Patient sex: M
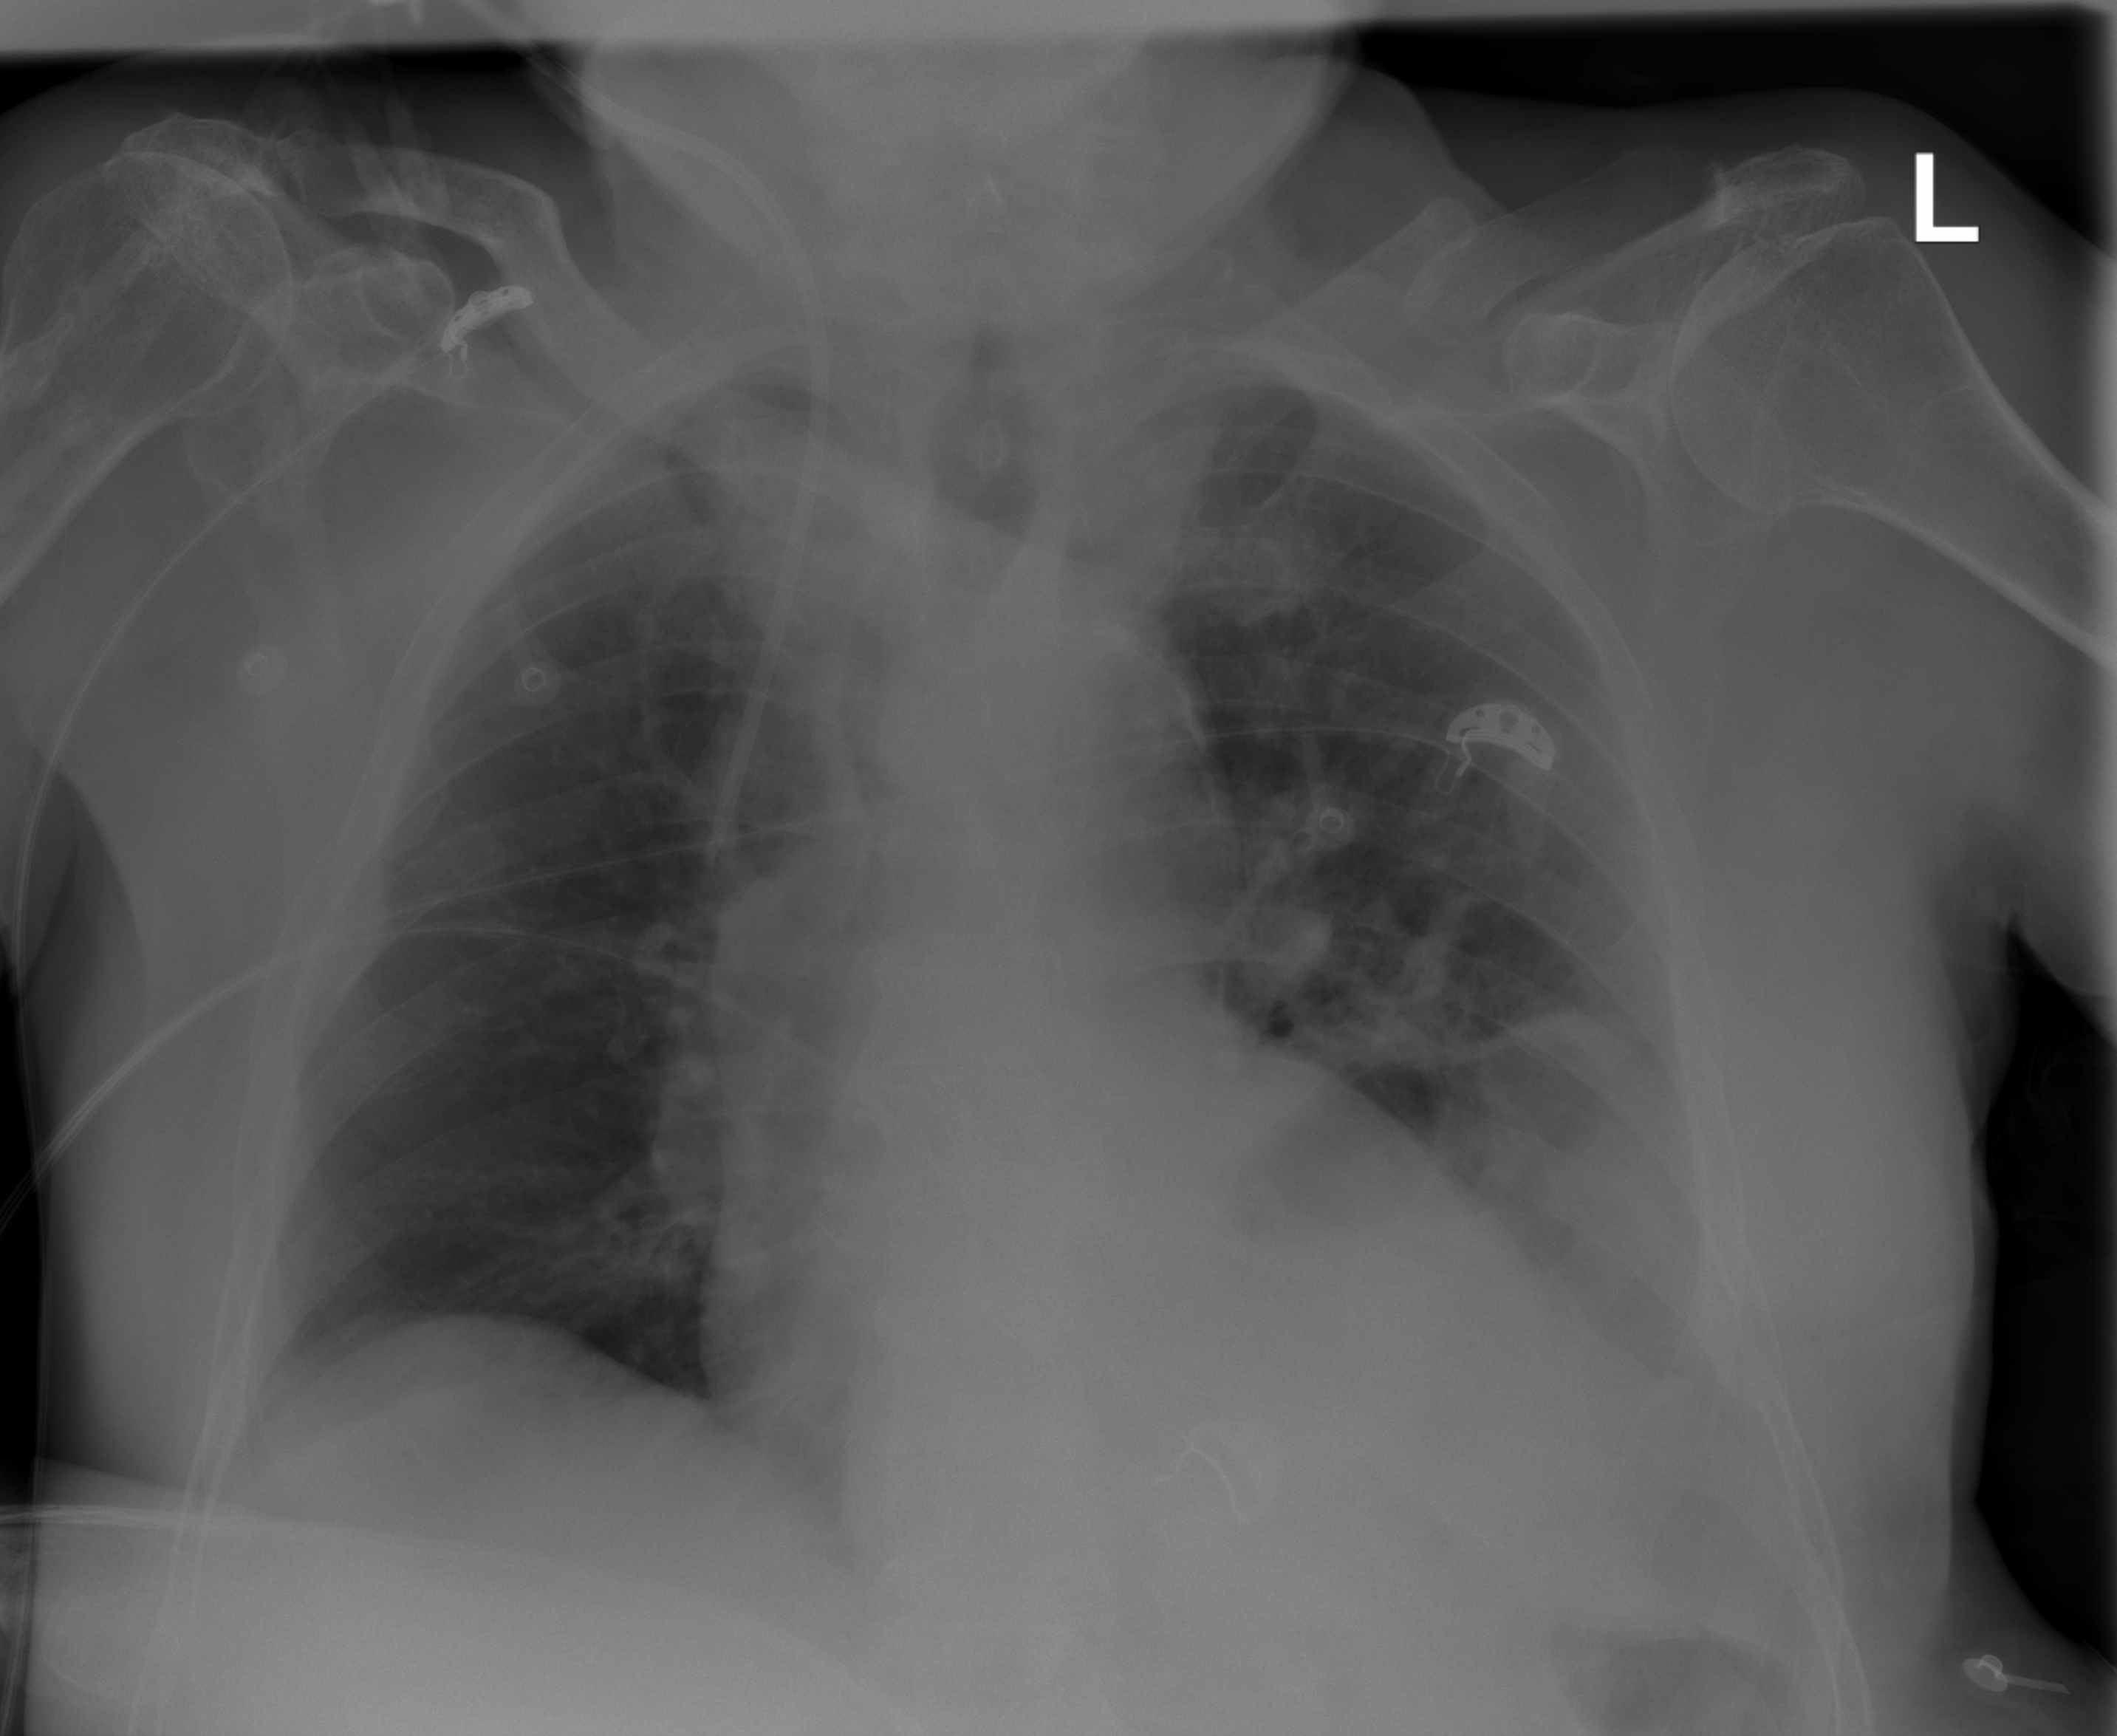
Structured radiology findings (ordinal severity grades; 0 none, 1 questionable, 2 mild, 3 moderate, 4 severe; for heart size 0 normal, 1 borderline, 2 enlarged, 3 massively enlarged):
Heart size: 1
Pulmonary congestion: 0
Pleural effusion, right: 0
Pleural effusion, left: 2
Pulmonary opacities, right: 0
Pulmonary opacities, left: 0
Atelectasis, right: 0
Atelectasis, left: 2